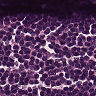
Metastatic tissue present: no